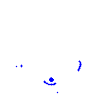
Particle: proton